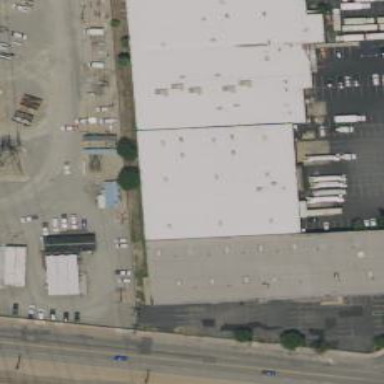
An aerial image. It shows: Industrial building.